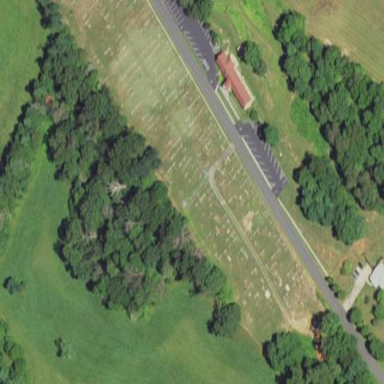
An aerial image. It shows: Cemetery.